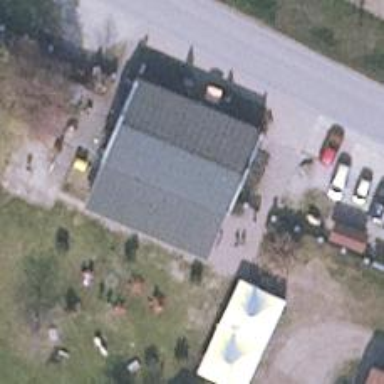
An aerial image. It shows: Restaurant.